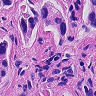
Metastatic tissue present: yes